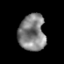
Tissue: prostate
Cell type: T cells
Senescence score: 0.2854
Nuclear area (px): 953
Mean DAPI intensity: 130.561